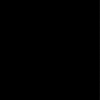
Label: dusty